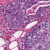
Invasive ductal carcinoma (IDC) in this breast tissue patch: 0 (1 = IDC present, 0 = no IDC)